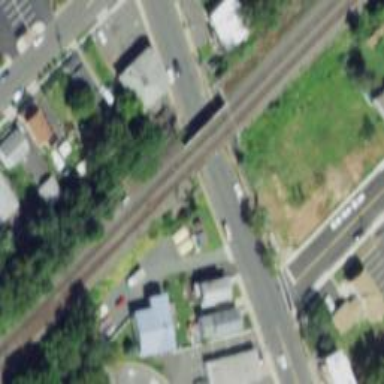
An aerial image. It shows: Bridge over railway tracks with bidirectional signals.